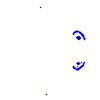
Particle: kaon